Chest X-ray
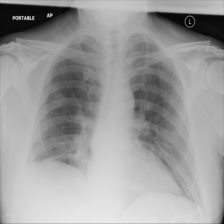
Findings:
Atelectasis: negative
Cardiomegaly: negative
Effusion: negative
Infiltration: negative
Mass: negative
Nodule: negative
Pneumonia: negative
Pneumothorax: negative
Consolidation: negative
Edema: negative
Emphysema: negative
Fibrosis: negative
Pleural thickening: negative
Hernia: negative